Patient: sex M, age 22
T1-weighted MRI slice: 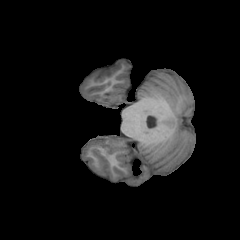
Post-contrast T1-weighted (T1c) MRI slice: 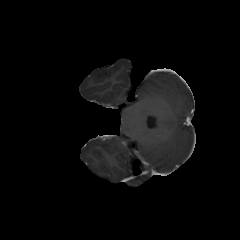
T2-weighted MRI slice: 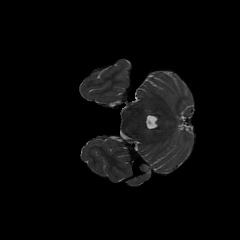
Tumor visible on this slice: no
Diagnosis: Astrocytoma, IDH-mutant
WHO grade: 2